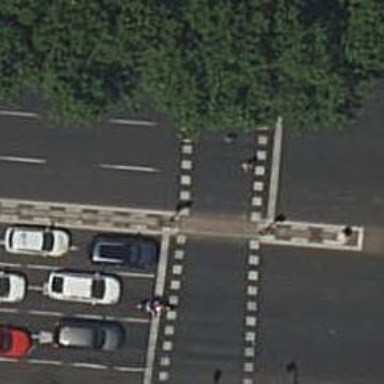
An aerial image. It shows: Crossing with traffic signals.